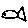
Label: fish